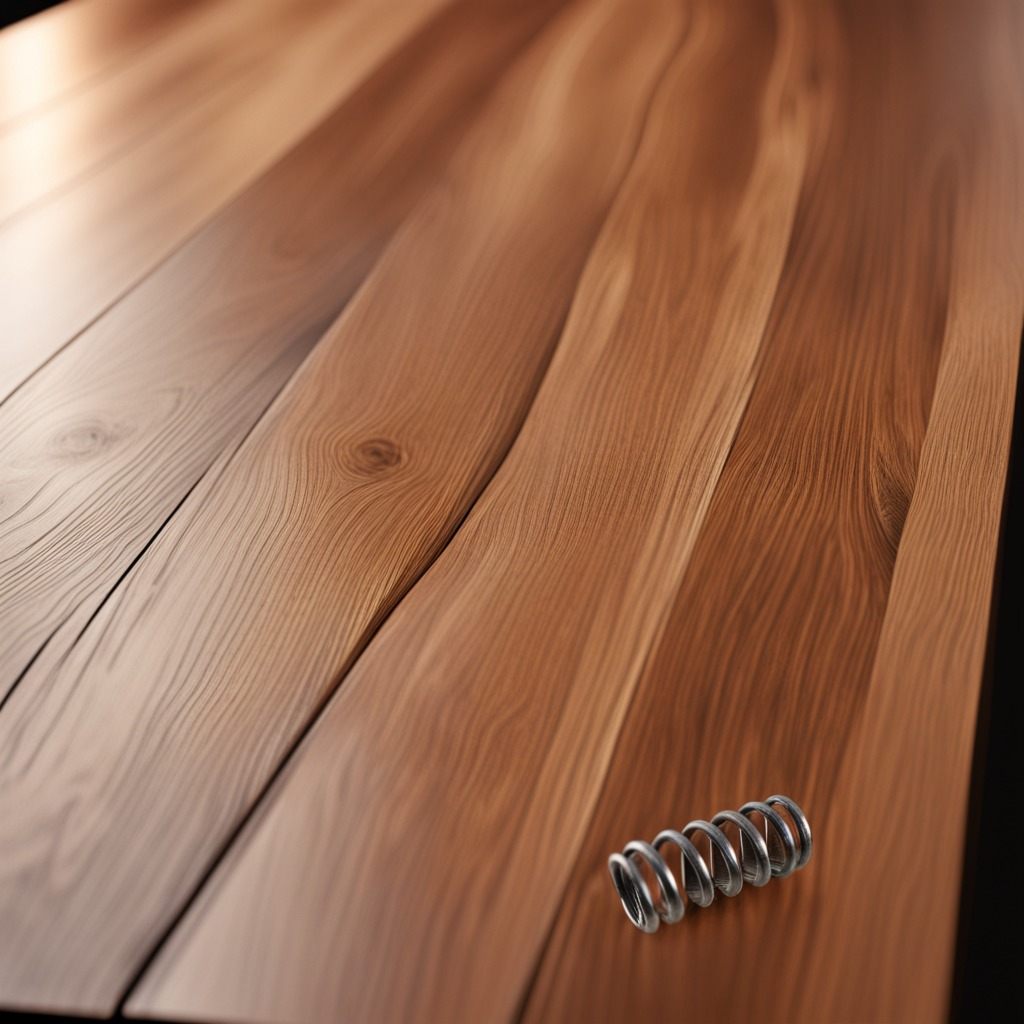
A coiled metal spring is lying on a wooden table in a carpentry studio.